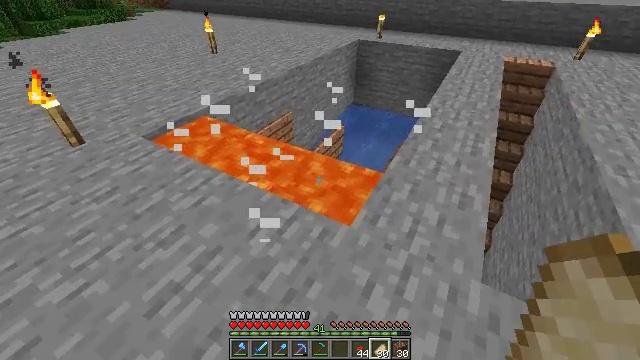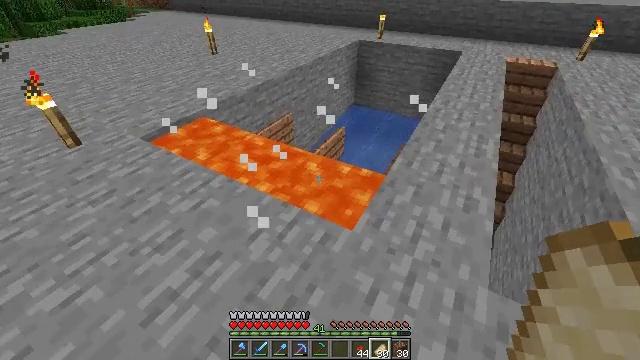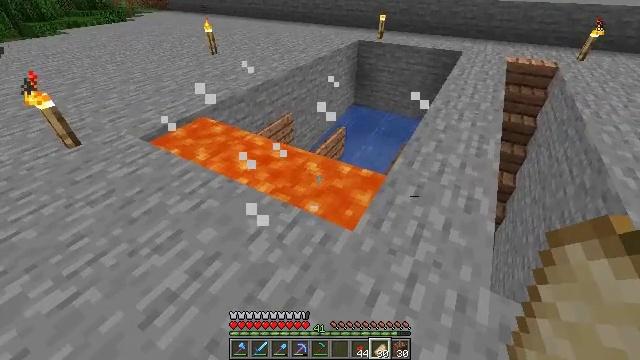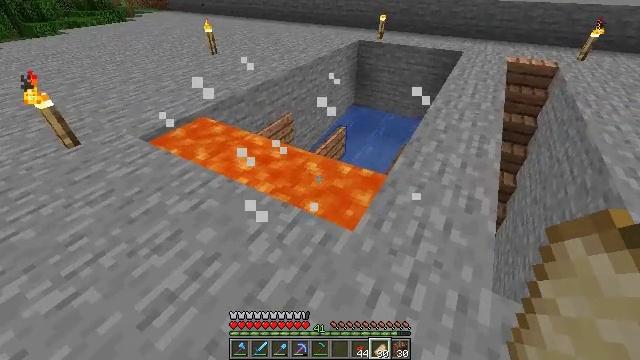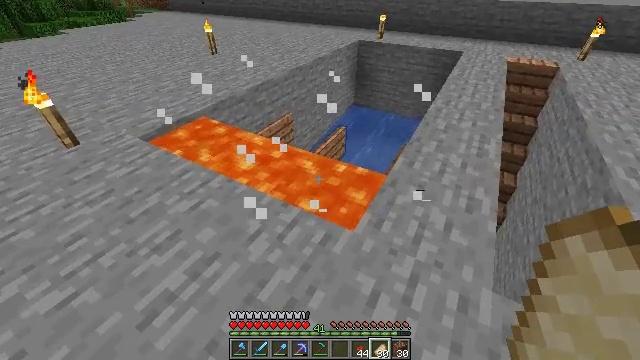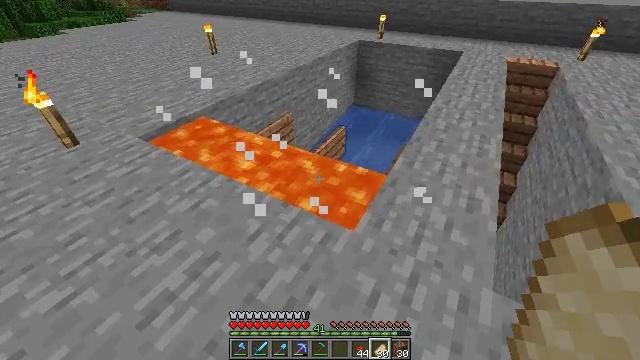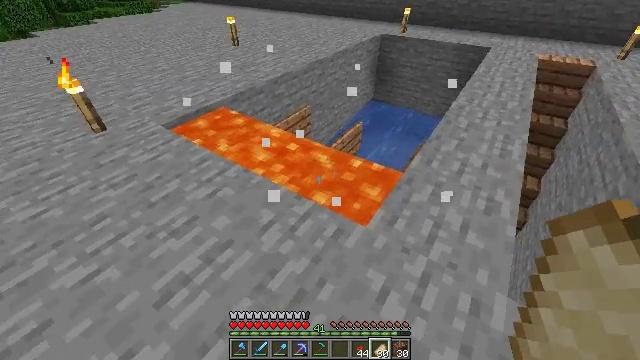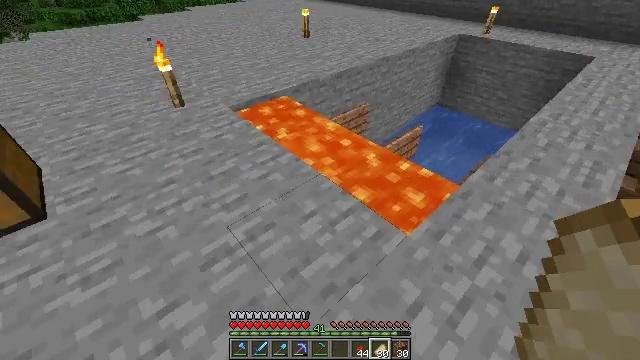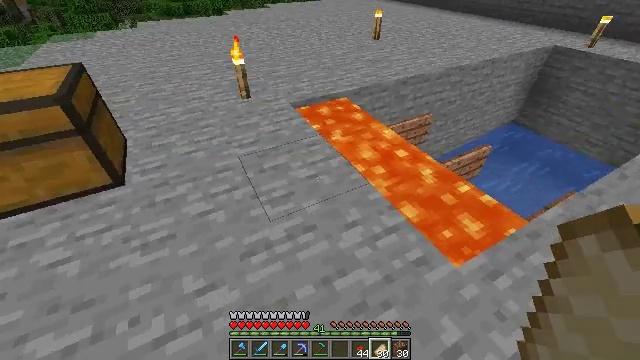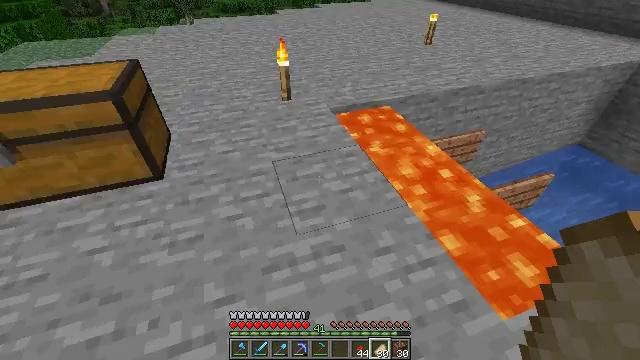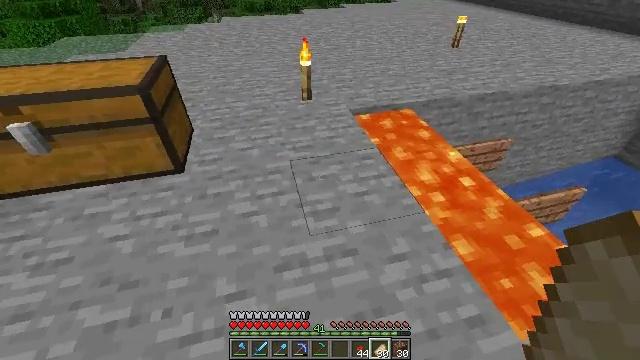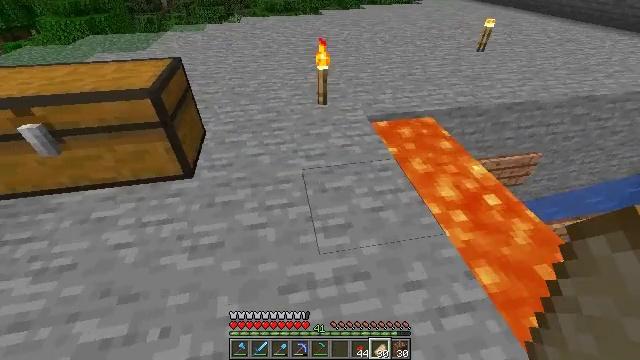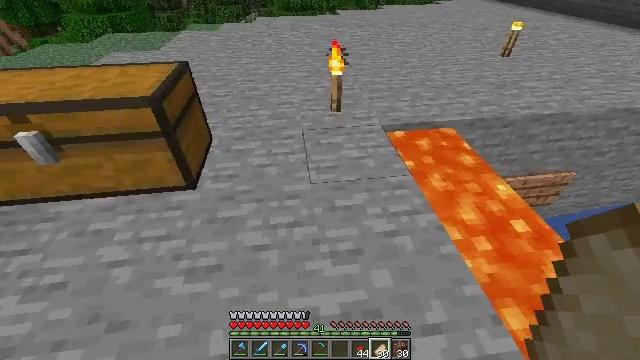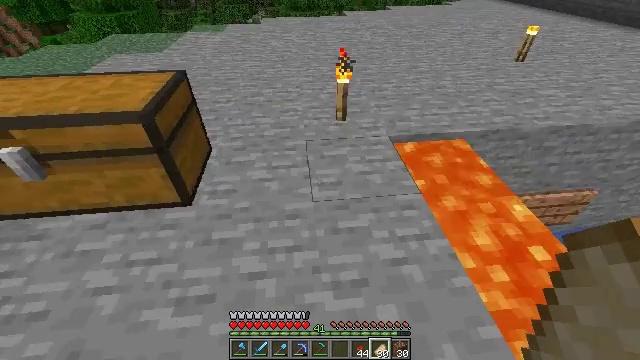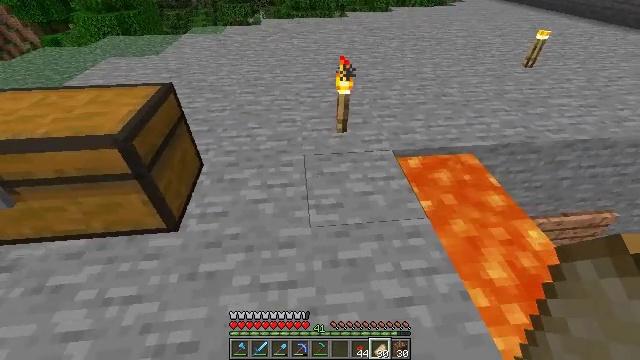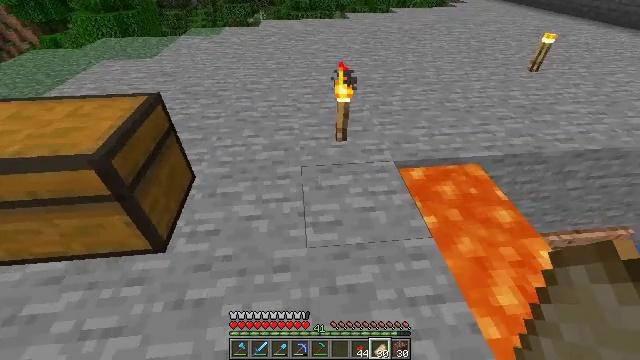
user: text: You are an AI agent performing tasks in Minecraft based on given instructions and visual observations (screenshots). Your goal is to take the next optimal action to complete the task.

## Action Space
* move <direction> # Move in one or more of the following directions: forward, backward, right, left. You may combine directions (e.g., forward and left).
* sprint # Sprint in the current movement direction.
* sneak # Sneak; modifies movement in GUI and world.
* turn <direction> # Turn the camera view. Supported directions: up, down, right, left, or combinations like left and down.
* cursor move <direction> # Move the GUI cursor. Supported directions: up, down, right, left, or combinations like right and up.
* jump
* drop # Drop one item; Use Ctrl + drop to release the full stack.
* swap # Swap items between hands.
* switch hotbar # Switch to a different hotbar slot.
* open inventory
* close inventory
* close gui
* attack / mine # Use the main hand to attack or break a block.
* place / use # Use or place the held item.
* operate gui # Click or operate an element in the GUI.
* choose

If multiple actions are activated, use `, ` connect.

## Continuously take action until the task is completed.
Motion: motion action
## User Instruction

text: Craft a dried kelp block.
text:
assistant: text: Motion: no_op
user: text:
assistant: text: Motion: no_op
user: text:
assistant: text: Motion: no_op
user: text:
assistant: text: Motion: no_op
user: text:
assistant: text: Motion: no_op
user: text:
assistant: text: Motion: turn left and down
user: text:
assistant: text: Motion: turn left
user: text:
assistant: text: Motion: move forward, turn left
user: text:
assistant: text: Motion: move forward, turn left
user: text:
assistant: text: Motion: move forward, turn left
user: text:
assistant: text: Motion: move forward, turn left
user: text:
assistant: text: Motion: move forward, turn left
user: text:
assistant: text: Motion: move forward, turn left
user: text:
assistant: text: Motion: move forward
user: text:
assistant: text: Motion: move forward
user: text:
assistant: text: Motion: move forward
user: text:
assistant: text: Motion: move forward
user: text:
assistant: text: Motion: move forward, turn right
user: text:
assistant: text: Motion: move forward, turn right
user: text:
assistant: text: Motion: move forward, turn right
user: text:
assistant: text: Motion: move forward, turn right
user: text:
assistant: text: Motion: move forward, turn right
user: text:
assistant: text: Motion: move forward and move left, turn right
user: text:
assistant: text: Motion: move forward and move left, turn right
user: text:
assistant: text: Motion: move forward and move left, turn right
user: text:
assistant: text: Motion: move forward and move left, turn right
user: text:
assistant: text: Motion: move forward and move left, turn right
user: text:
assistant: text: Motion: move forward and move left, turn right
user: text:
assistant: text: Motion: move forward and move left, turn right
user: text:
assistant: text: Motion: move forward and move left, turn right